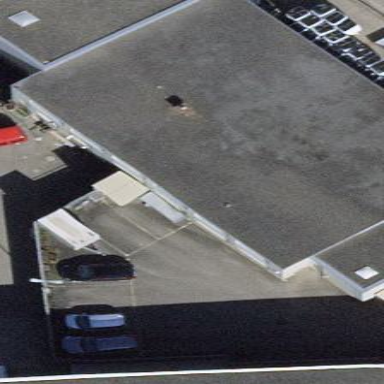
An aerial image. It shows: Industrial building.